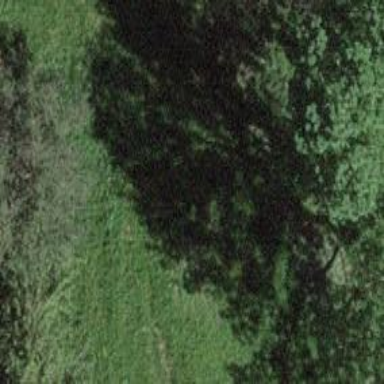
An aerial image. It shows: Grass path.